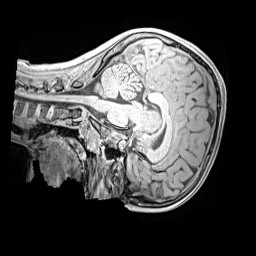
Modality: MP2RAGE
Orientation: sagittal
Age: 10
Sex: male
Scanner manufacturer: siemens
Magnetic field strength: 3 T
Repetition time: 4 s
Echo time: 0.00299 s